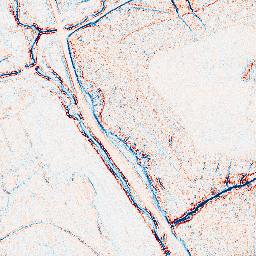
Category: edge_preserving
Decomposition family: bilateral
Decomposition parameters: d: 5
sigma_color: 25
sigma_space: 50
Upsampling method: fft_zeropad
Upsampling parameters: scale: 4
Upsampling scale: 4